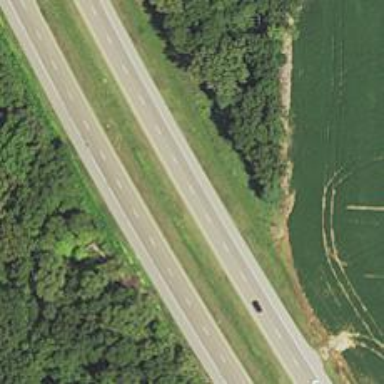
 surfaced with asphalt. It is classified as trunk highway."